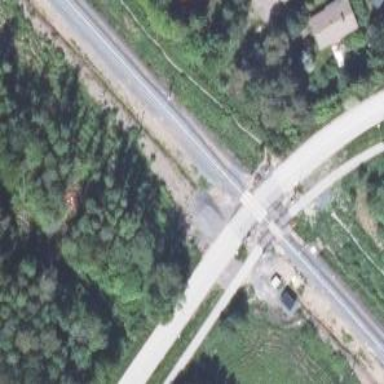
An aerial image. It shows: Level crossing with light signals and saltire markings.